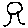
Label: tree